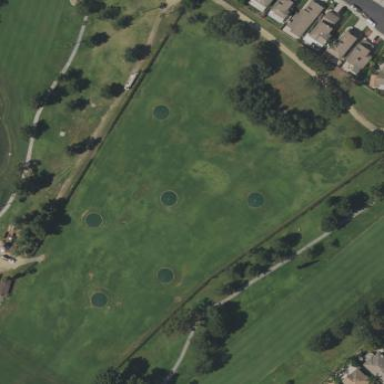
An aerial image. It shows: Grassy area designated as driving range for golf.